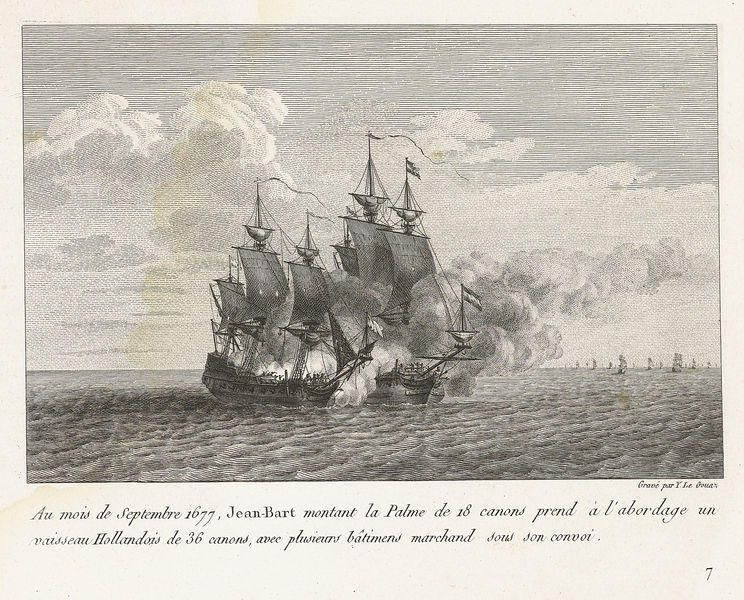
Titel: Jan Bart verovert een Hollands fregat
Künstler: Yves Marie Le Gouaz
Standort: Amsterdam
Institution: Rijksmuseum
Schlagwörter: himmel, kampf, meer, wolken, zeichnung, geschichte, rauch, schiff, schiffe, schrift, segelschiffe, segelschiff, französisch, krieg, sturm, ozean, text, bildunterschrift, eichnung, 1677